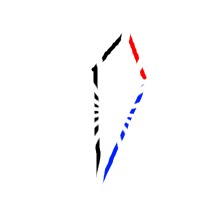
Shape: kite